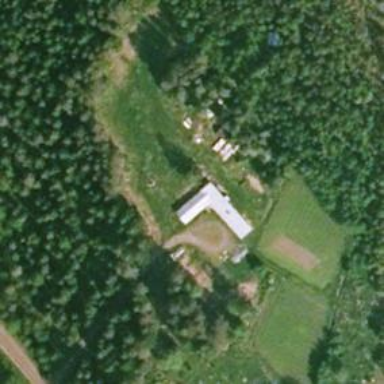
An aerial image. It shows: Farmyard area.